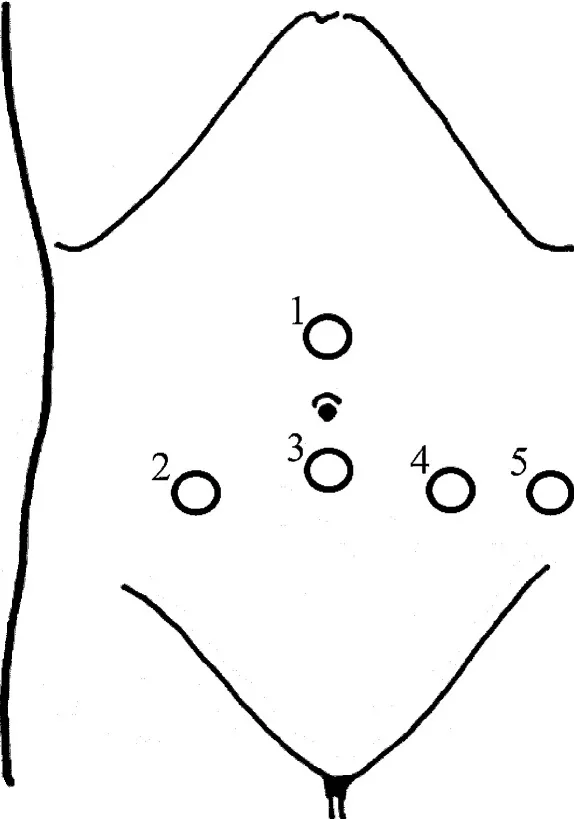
Circles show port arrangement. . No 2 and 3 are 12 mm port and No 1, 4, 5 are 5 mm port. . No 1 is 2.5 cm cranial side from umbilicus. . No 3 is 2.5 cm caudal side from umbilicus. . An ileal urinal conduct was constructed at No 2 post site.
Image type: radiology (x_ray)